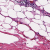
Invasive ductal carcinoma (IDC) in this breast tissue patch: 0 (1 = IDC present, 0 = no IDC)